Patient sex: M
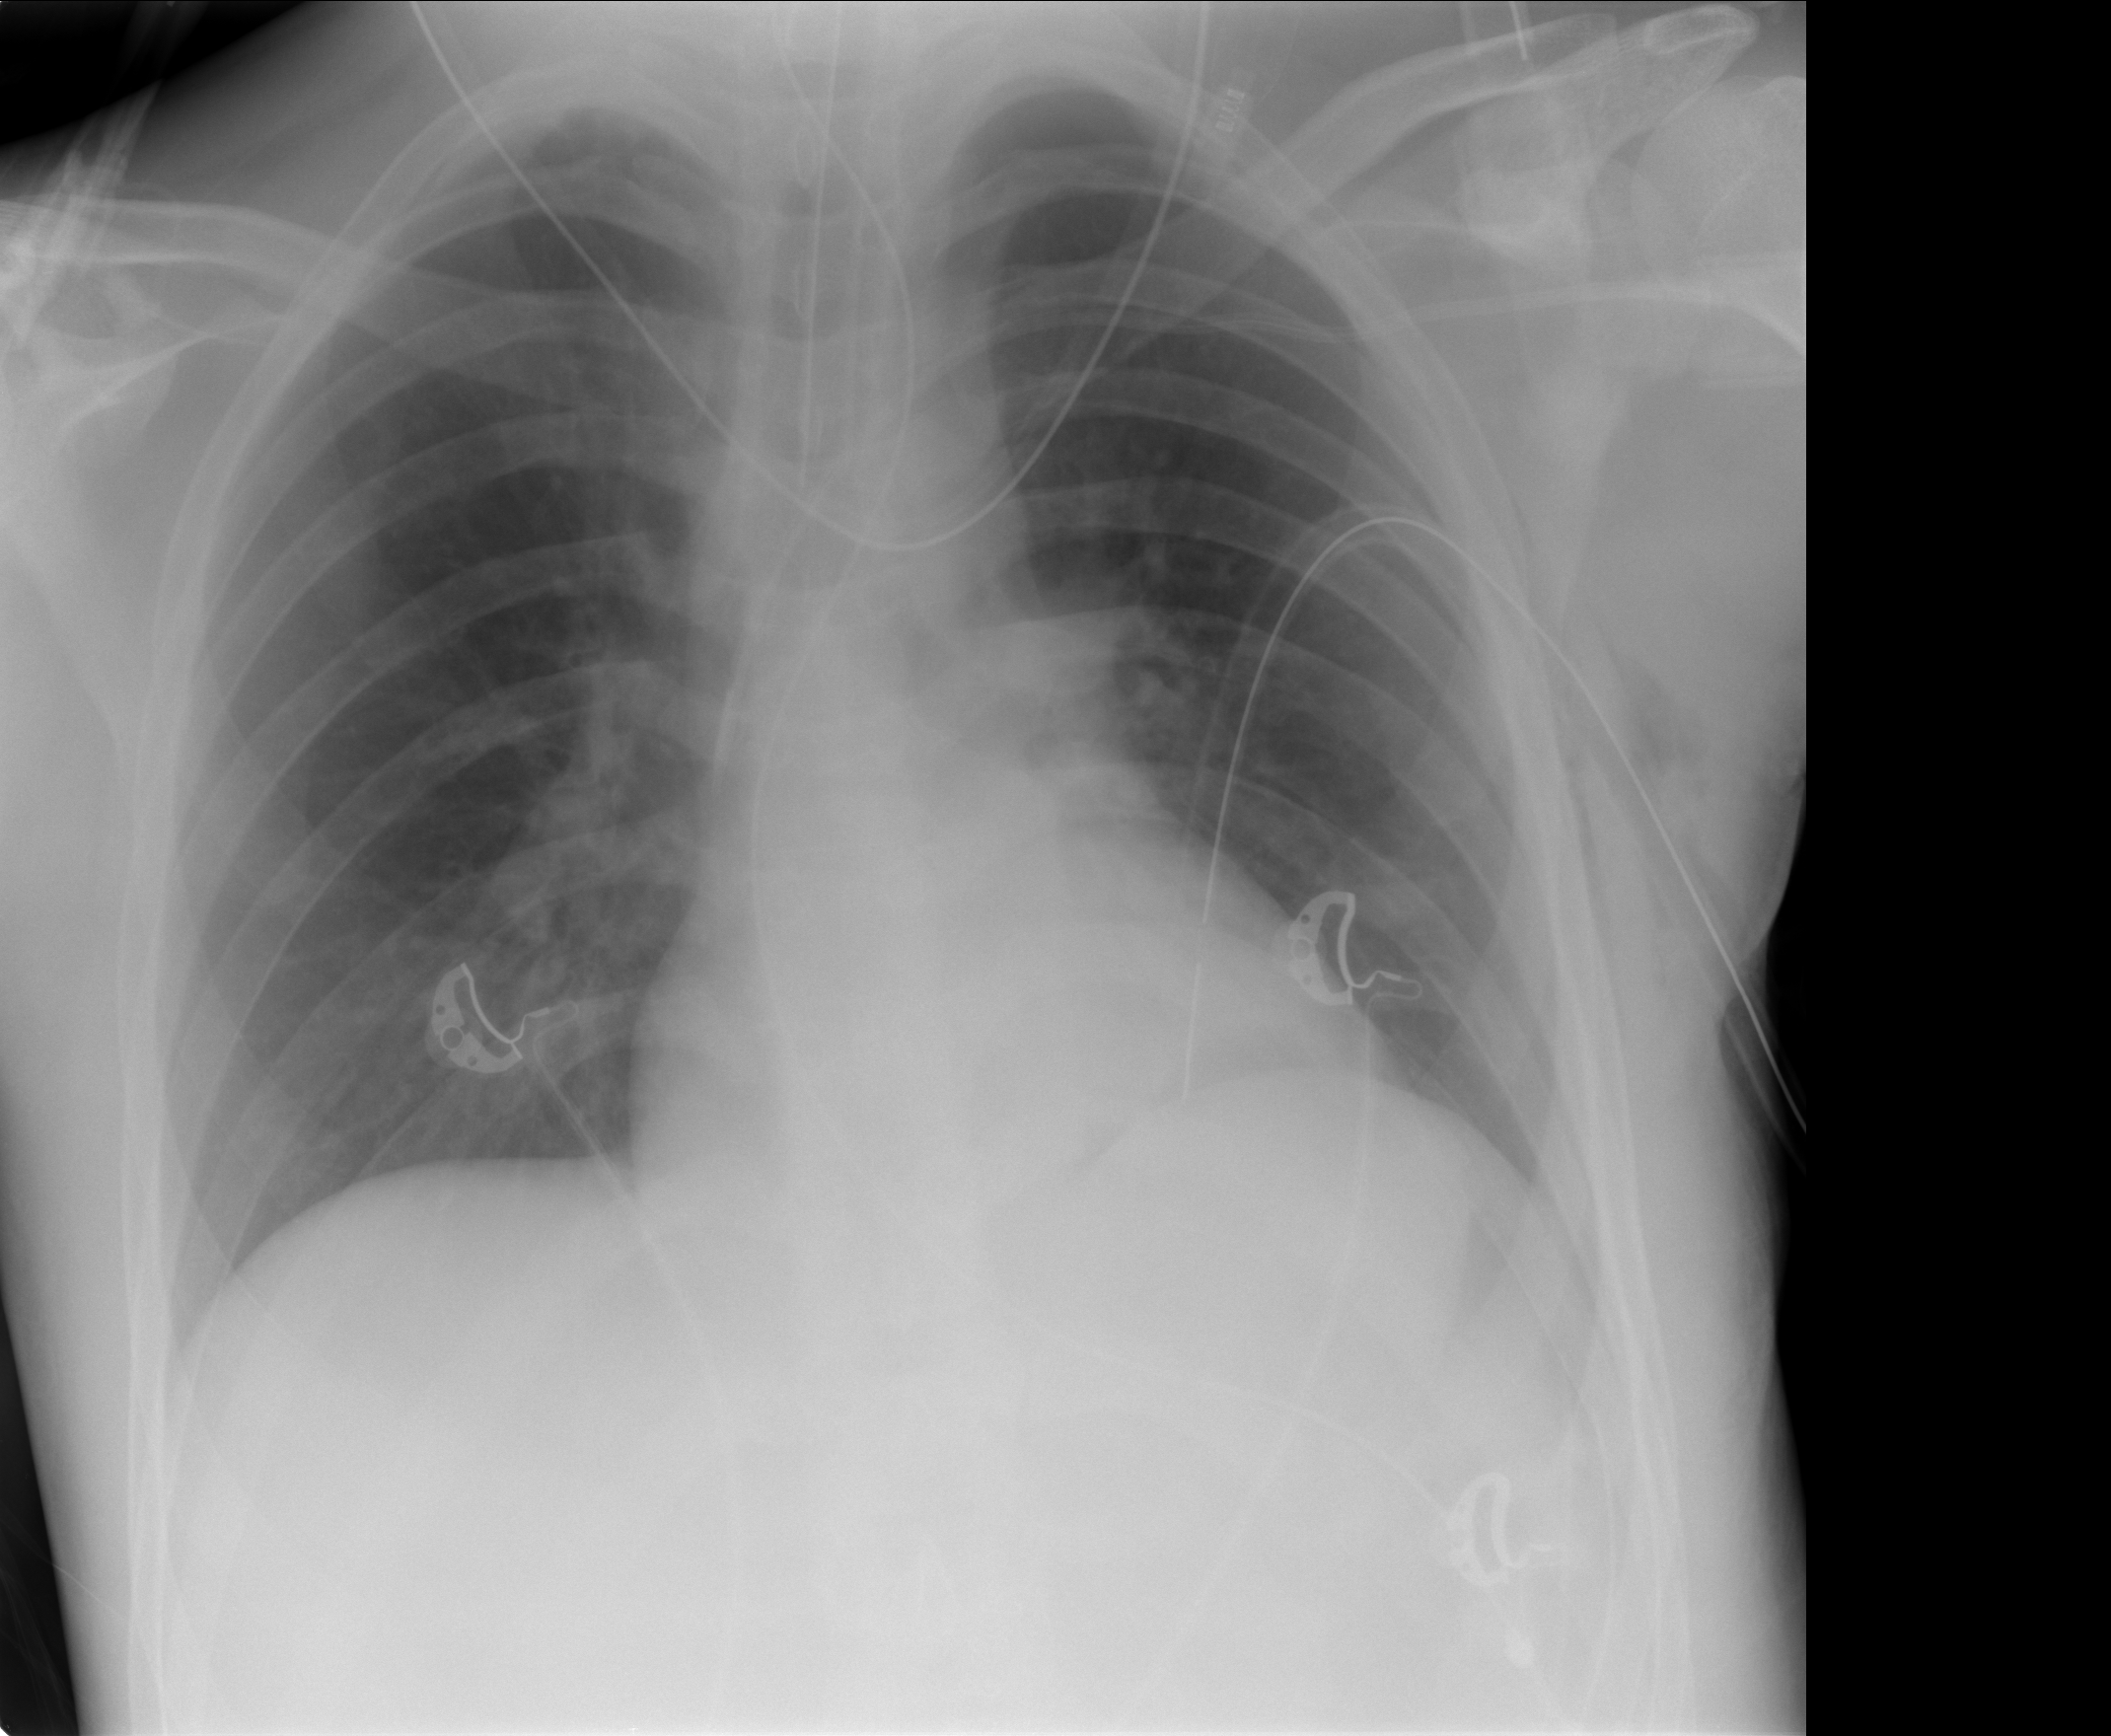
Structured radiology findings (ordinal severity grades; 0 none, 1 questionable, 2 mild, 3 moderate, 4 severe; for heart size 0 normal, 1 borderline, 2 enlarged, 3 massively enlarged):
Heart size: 0
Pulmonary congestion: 0
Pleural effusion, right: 0
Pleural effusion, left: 2
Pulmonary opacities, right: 0
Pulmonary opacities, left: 0
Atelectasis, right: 0
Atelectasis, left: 0